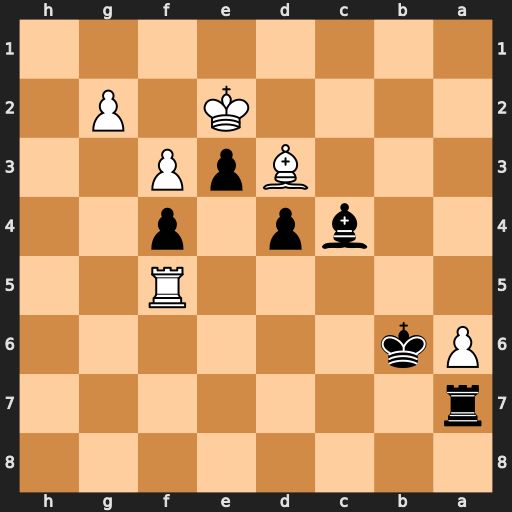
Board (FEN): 8/r7/Pk6/5R2/2bp1p2/3BpP2/4K1P1/8
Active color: b
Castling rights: -
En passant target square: -
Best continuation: Bxd3+ Kxd3 Re7 a7 Kxa7 Ra5+ Kb6